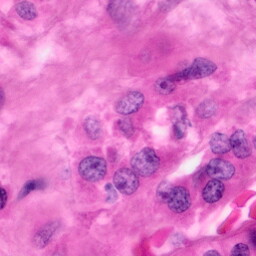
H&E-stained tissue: Pancreatic